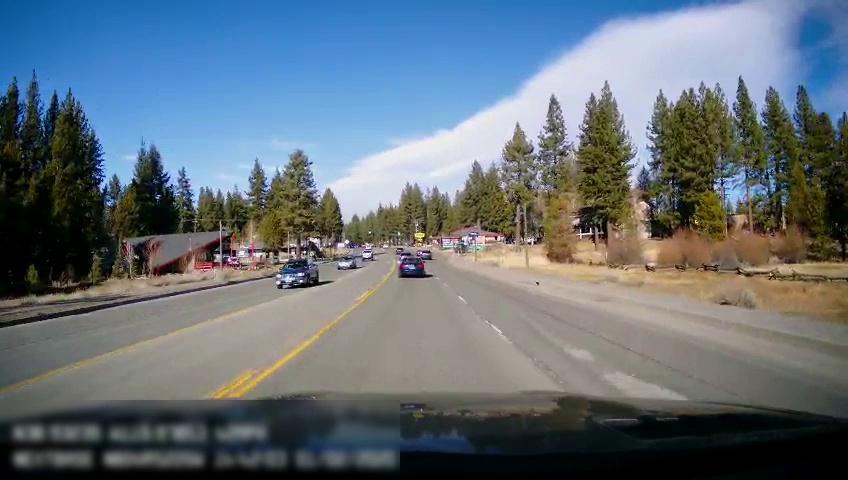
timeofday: Day
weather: Sunny
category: Drivable Space
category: Vehicles | Car
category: Vehicles | Car
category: Vehicles | Car
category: Vehicles | SUV
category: Vehicles | SUV
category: Vehicles | SUV
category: Vehicles | Car
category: Lanes | Opposite Lane
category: Lanes | Current Lane
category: Lanes | Current Lane